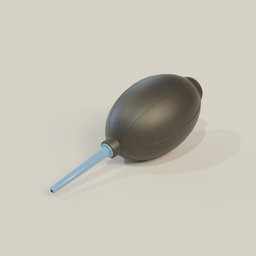
Label: tools